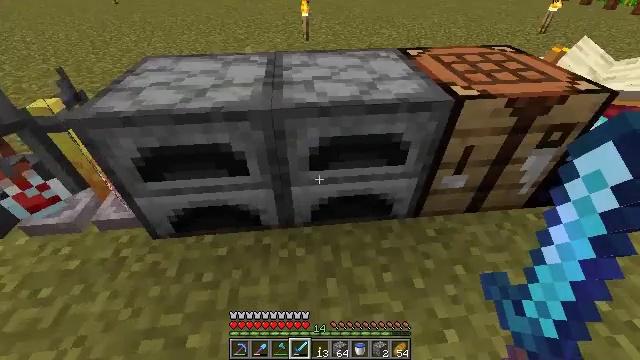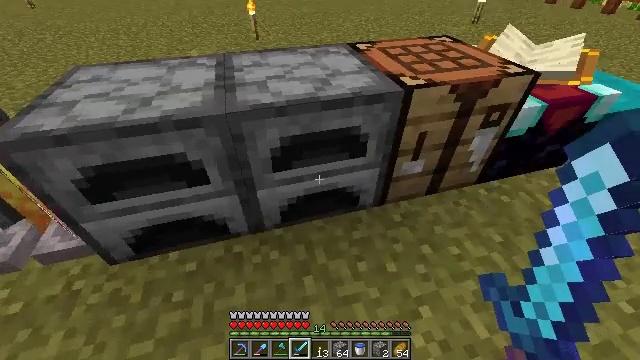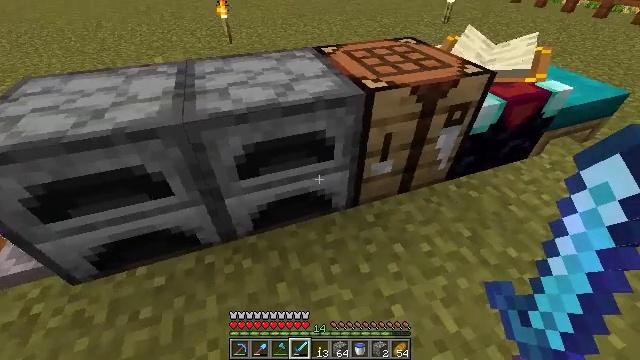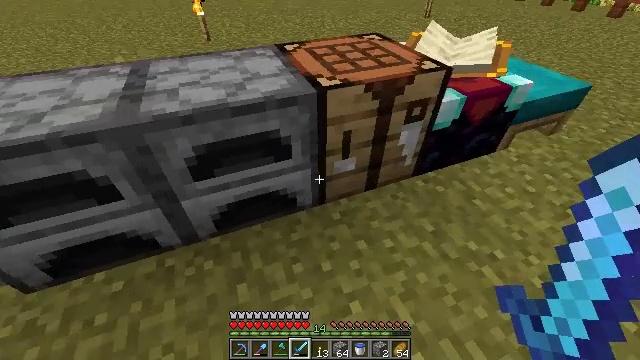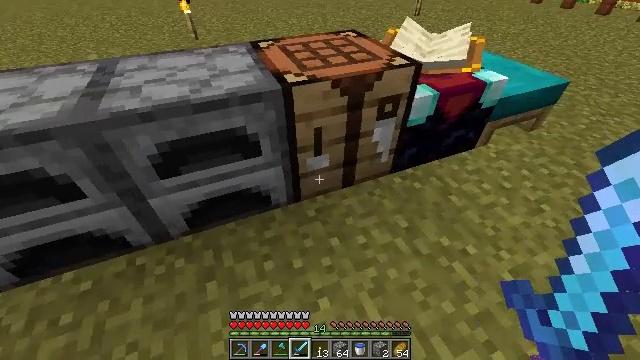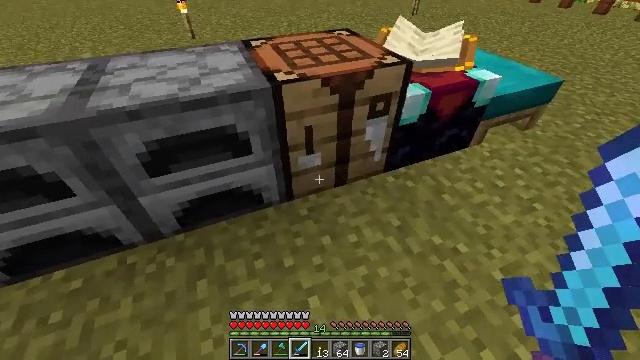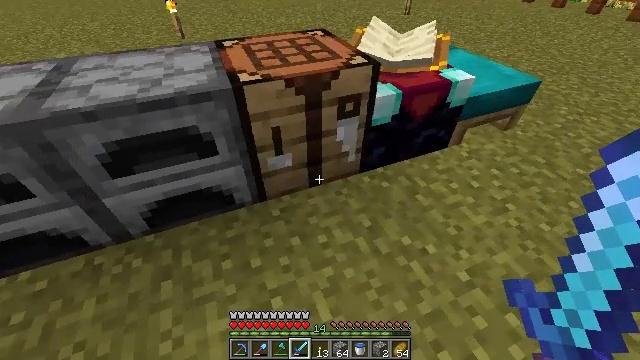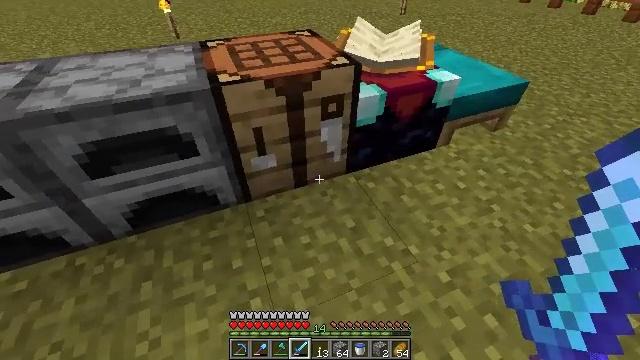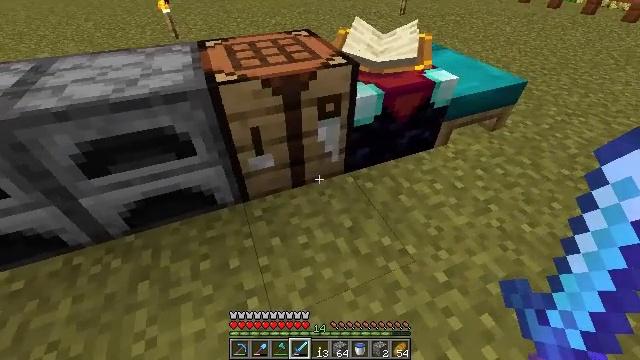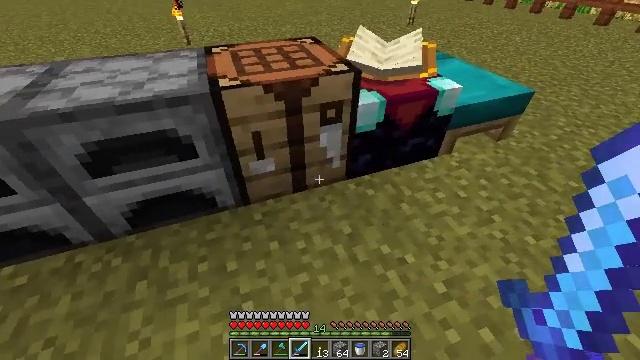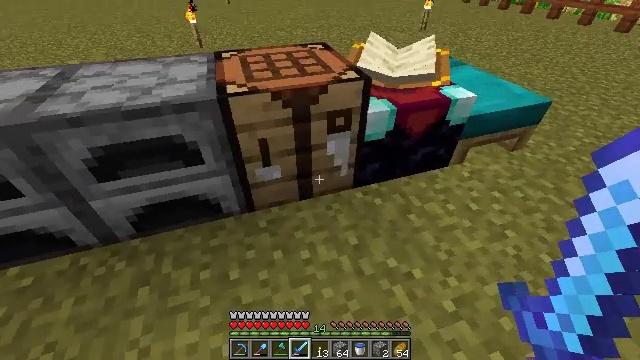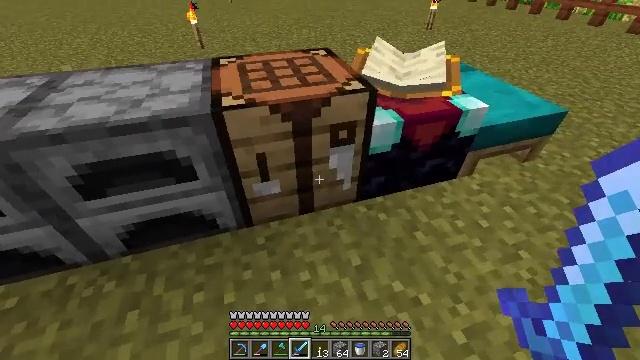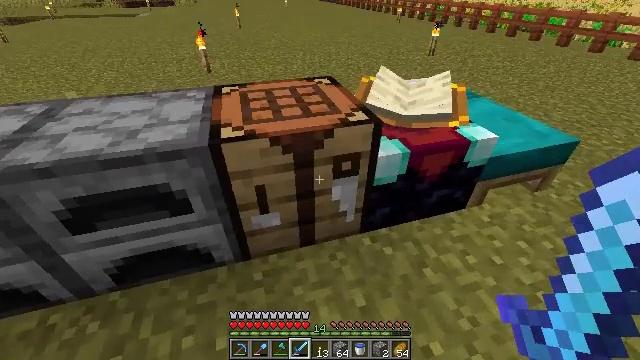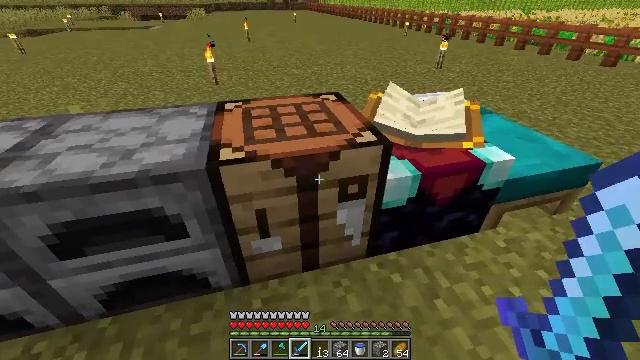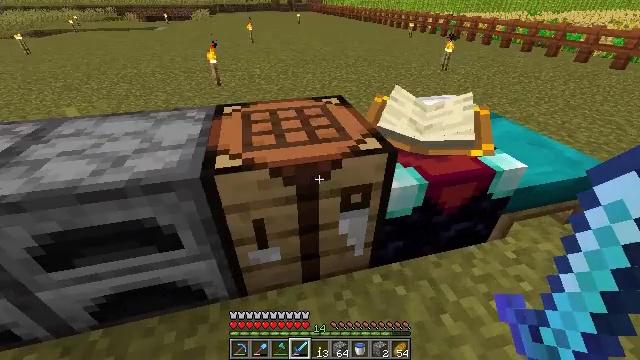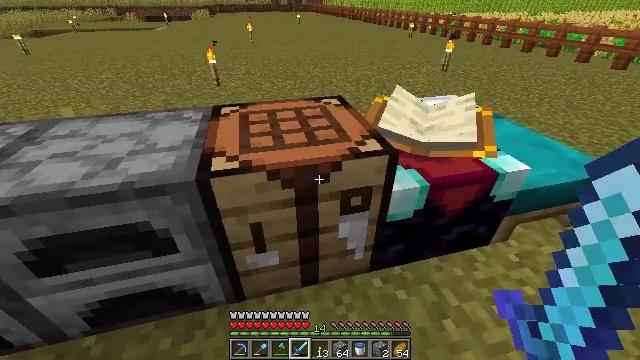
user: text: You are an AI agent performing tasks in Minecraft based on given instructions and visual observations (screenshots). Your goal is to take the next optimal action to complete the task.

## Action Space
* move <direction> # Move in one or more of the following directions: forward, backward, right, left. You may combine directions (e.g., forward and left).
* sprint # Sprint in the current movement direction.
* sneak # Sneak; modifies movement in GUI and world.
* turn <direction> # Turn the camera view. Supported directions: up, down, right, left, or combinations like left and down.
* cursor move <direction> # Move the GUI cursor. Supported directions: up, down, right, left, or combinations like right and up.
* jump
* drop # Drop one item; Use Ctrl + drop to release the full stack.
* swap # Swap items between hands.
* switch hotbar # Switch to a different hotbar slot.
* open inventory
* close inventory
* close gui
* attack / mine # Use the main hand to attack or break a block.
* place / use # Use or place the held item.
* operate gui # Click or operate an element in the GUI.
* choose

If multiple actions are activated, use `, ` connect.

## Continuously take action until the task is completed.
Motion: motion action
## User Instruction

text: Use blaze rod and cobblestones to craft a brewing stand.
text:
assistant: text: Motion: move right, turn right
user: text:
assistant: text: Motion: move right, turn right
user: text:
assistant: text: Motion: move right, turn right
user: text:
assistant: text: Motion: move right
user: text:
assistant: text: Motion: move right
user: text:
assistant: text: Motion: no_op
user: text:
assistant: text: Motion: no_op
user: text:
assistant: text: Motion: no_op
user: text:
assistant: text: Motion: turn left and up
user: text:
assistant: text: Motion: move forward, turn left
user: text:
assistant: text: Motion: move forward
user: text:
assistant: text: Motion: move forward, turn up
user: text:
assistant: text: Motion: turn left and up
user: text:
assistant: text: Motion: no_op
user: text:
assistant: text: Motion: use / place
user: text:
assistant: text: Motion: use / place
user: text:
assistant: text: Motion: turn left and up
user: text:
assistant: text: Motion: turn left and up
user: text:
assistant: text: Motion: turn left
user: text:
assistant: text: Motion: open gui
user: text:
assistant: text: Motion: no_op
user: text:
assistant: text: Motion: no_op
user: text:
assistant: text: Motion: cursor move left and up
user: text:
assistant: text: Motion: cursor move left and up
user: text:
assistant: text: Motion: cursor move left and up
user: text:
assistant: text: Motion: cursor move left and up
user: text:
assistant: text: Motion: cursor move left
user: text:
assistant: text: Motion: no_op
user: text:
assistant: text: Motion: cursor move left and down
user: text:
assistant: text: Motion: cursor move left